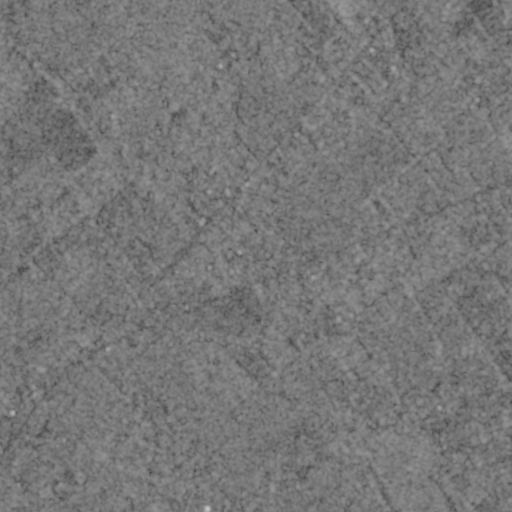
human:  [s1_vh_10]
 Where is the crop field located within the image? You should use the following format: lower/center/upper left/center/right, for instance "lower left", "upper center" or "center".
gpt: The crop field is located in the upper of the image.
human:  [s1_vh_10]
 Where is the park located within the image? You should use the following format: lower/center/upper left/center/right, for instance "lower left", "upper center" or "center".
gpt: The park is located in the lower left of the image.
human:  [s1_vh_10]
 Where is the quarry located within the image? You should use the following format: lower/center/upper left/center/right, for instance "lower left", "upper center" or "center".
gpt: There is no quarry in the image.

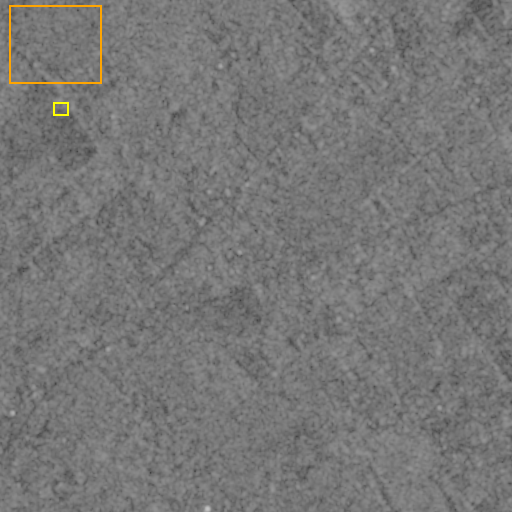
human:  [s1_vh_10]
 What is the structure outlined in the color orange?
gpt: The structure outlined in orange is a crop field.
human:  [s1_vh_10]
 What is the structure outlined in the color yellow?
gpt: The structure outlined in yellow is a building.
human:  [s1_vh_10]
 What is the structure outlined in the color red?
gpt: There is no red outline.